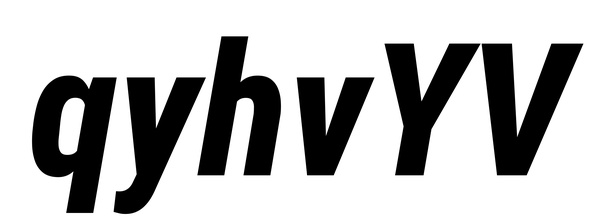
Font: Roboto-Italic_Condensed_ExtraBold_Italic